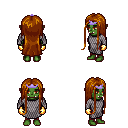
a pixel art fantasy rpg character, female body template, orc, green skin, chain mail, red pants, brunette extra-long hairstyle, purple tiara, gold gloves, four views (front, back, left, right), 2x2 character sprite sheet, small pixel art, hard edges, no anti-aliasing